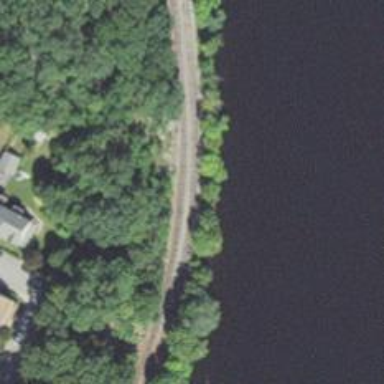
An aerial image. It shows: Railway siding with rails.